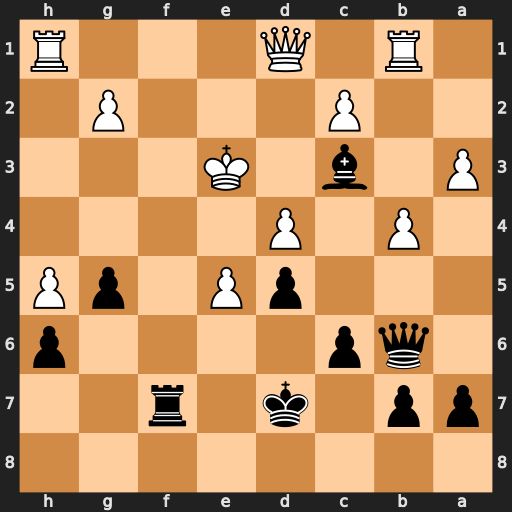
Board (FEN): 8/pp1k1r2/1qp4p/3pP1pP/1P1P4/P1b1K3/2P3P1/1R1Q3R
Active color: b
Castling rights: -
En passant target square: -
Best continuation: Rf4 Qd3 Re4+ Qxe4 dxe4